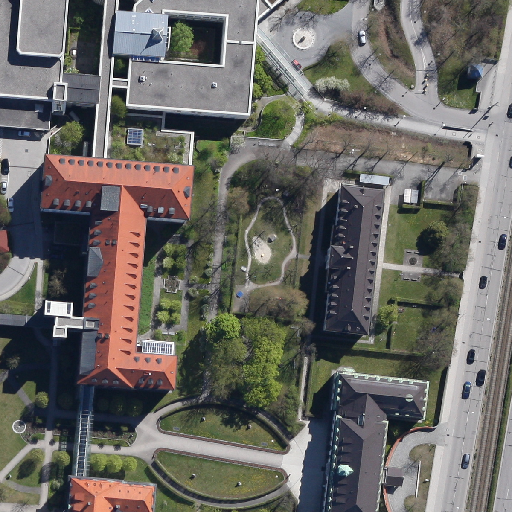
Referring expression: light-duty vehicle